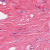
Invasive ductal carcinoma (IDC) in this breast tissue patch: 0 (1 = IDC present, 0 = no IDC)